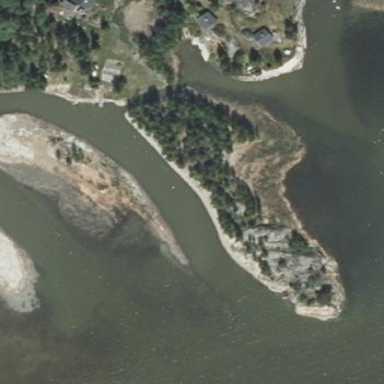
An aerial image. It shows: Islet along the coastline.